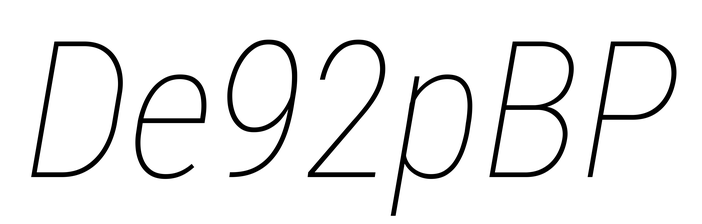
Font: Roboto-Italic_Condensed_Thin_Italic